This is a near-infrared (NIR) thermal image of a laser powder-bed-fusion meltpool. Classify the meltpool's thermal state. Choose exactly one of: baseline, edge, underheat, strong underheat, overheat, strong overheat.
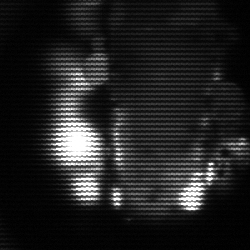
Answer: strong underheat